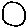
Label: circle